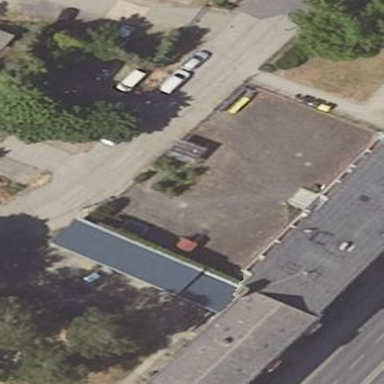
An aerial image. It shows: Parking area surfaced with paving stones.